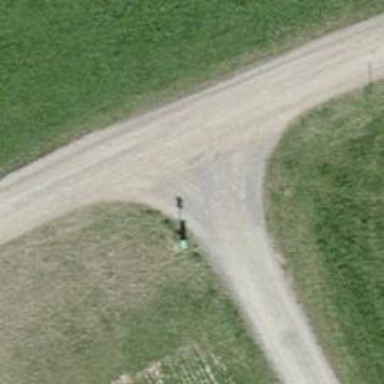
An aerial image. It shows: Unclassified road with compacted surface.